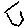
Label: hexagon